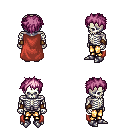
a pixel art fantasy rpg character, male body template, skeleton, maroon cape, gold greaves, pink bedhead hairstyle, leather bracers, metal boots, four views (front, back, left, right), 2x2 character sprite sheet, small pixel art, hard edges, no anti-aliasing